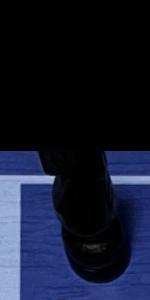
Label: Knight_Black